Question: I want to fetch the data from firebase and add it to cardView.
When I fetched title and description, title is displayed but my description isnt displayed.
This is my model class:
'''
public class News {
public String mtitle, mdesc;
public News(){
}
public News(String title, String desc) {
mtitle = title;
mdesc = desc;
}
public String getTitle() {
return mtitle;
}
public void setTitle(String title) {
mtitle = title;
}
public String getDesc() {
return mdesc;
}
public void setDesc(String desc) {
mdesc = desc;
}
}
'''
This is my controller:
'''
//FR options and adapter
options = new FirebaseRecyclerOptions.Builder<News>()
.setQuery(newsRef, News.class).build();
adapter = new FirebaseRecyclerAdapter<News, NewsViewHolder>(options) {
@Override
protected void onBindViewHolder(@NonNull NewsViewHolder holder, int position, @NonNull News model) {
holder.mtitle.setText(model.getTitle());
holder.mdesc.setText(model.getDesc());
}
@NonNull
@Override
public NewsViewHolder onCreateViewHolder(@NonNull ViewGroup viewGroup, int i) {
View view = LayoutInflater.from(viewGroup.getContext()).inflate(R.layout.news_row, viewGroup, false);
return new NewsViewHolder(view);
}
};
GridLayoutManager gridLayoutManager = new GridLayoutManager(getApplicationContext(), 1);
mNewsList.setLayoutManager(gridLayoutManager);
adapter.startListening();
mNewsList.setAdapter(adapter);
'''
This is my firebase structure:

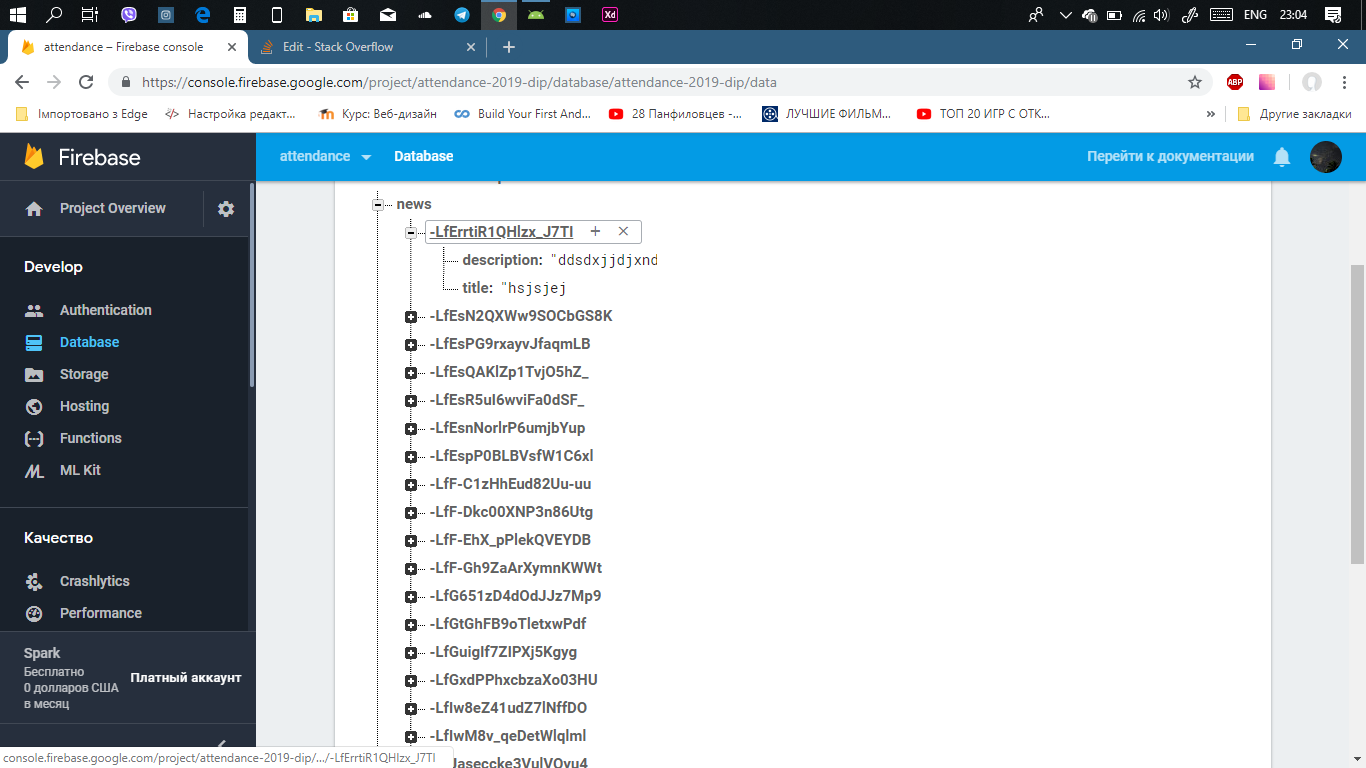
Answer: Have a look at '@PropertyName("title")' <URL> for more details
Basically, you can use it to match a property in Firebase to a field in your Model class. In your case it would become something like this (untested):
'''
public class News {
@PropertyName("title")
public String mtitle;
@PropertyName("description")
public String mDesc;
public News(String title, String desc) {
mtitle = title;
mdesc = desc;
}
}
'''
Or, when you switch to kotlin:
'''
data class News(
@set:PropertyName("title") var title: String = "",
@set:PropertyName("description") var desc: String = "",
)
'''